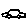
Label: car